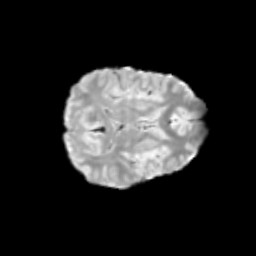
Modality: T2w
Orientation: axial
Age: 12
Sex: female
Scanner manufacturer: siemens
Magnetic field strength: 3 T
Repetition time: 3.8 s
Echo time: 0.07 s